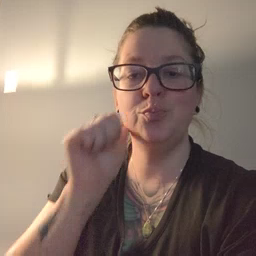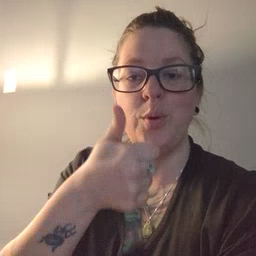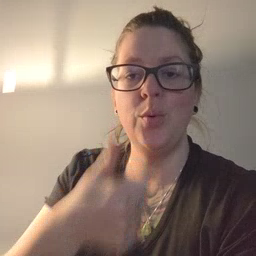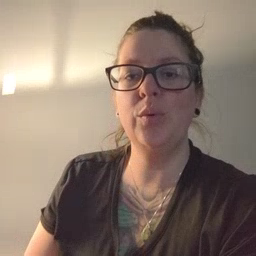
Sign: tomorrow